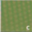
Piece: xx